Field crop: maize
Growth stage: 2
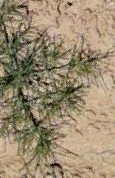
Species: salsola